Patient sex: M
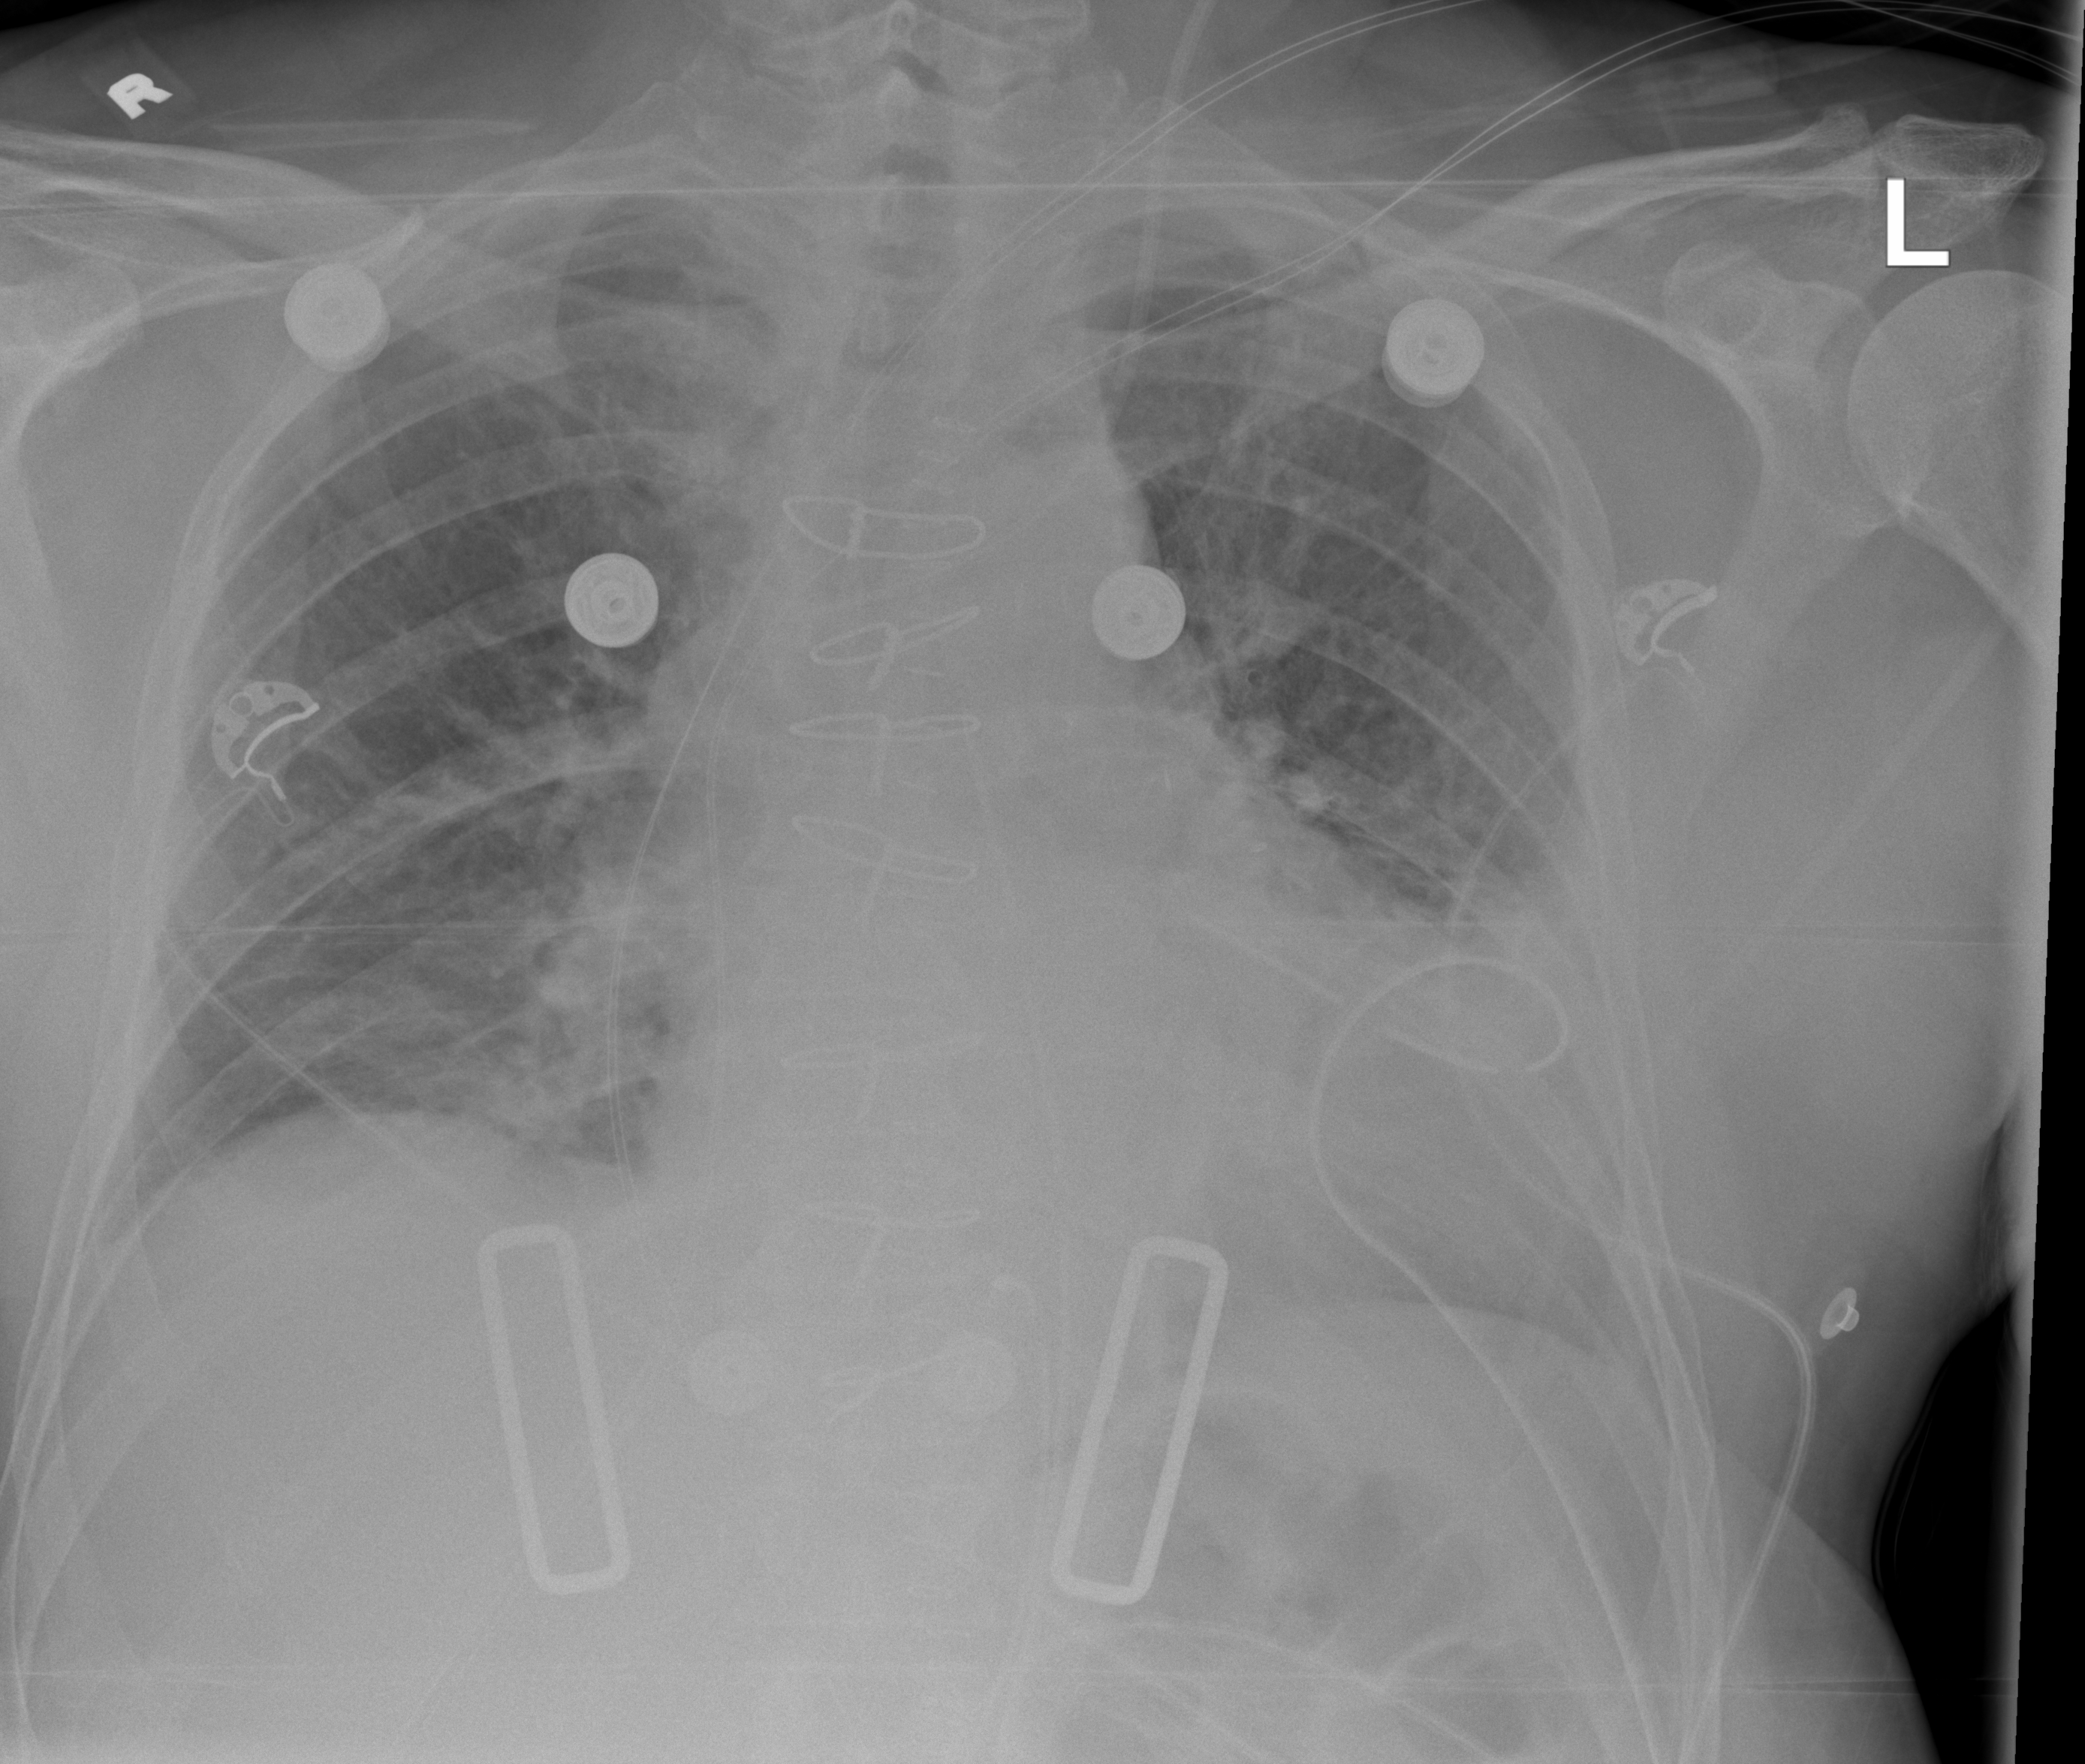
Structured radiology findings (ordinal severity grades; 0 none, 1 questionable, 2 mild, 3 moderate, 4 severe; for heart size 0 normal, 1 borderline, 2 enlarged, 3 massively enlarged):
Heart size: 2
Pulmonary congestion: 2
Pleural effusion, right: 2
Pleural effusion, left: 0
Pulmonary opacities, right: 2
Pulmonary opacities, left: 0
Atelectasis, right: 2
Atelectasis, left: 2